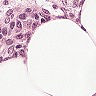
Metastatic tissue present: no